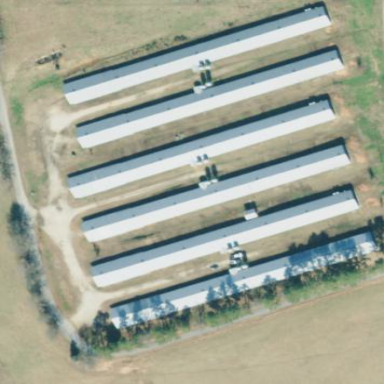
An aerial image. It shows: Farm auxiliary building.